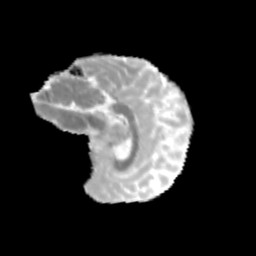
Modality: MD
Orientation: sagittal
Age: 11
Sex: female
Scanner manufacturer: siemens
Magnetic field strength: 3 T
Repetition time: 3.8 s
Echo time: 0.07 s